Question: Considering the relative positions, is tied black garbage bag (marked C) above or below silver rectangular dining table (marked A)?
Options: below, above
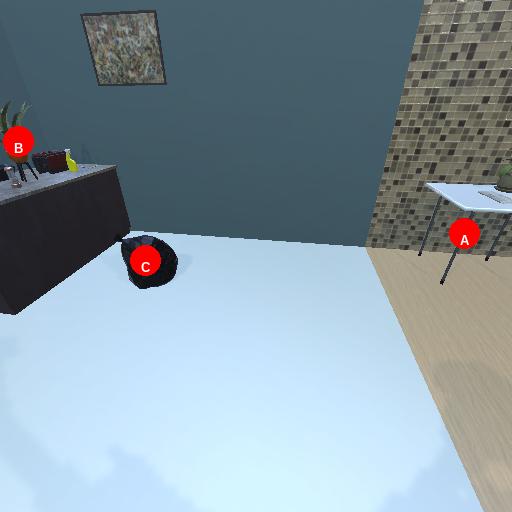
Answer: below